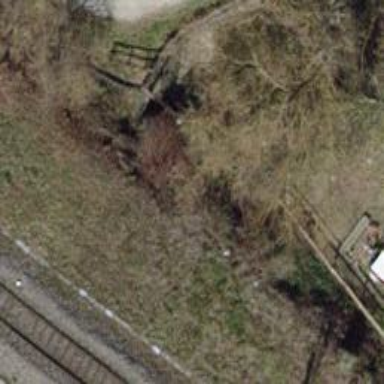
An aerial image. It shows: Culvert tunnel.